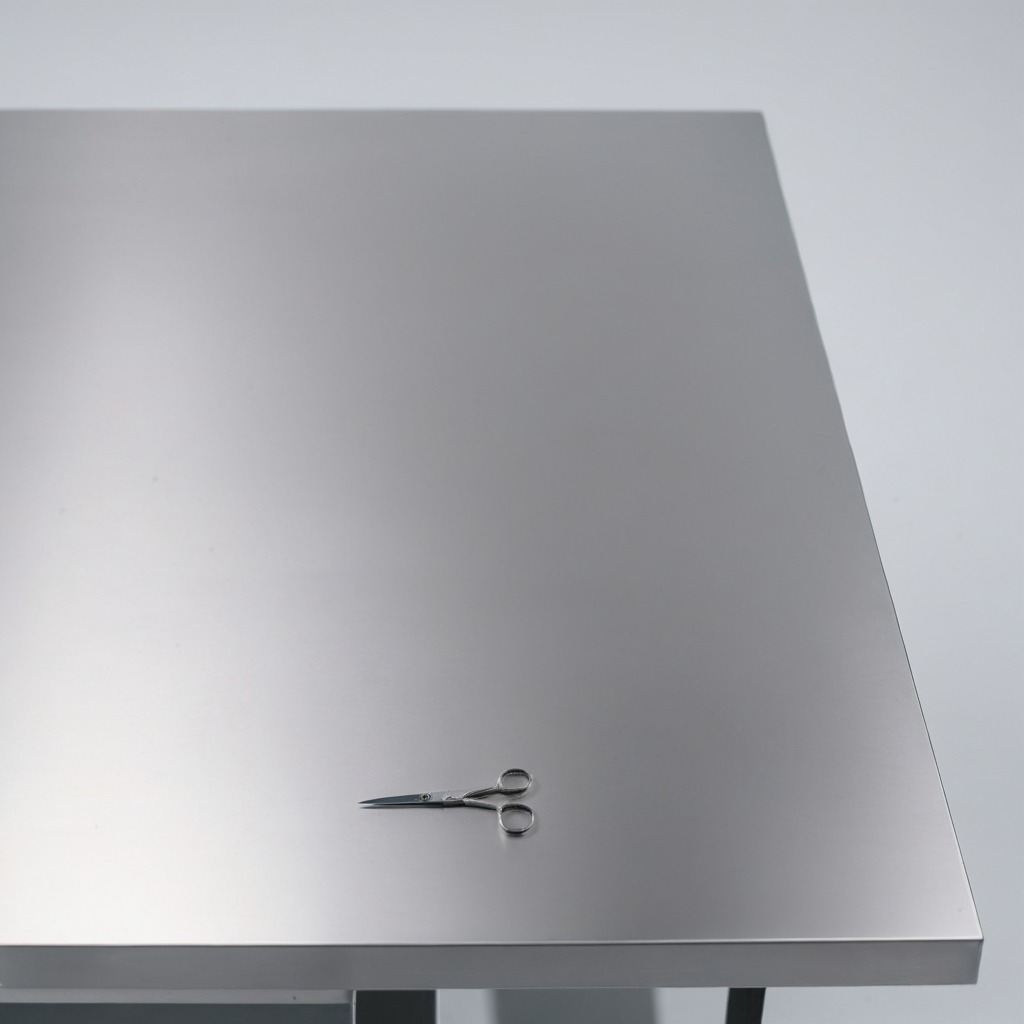
A scissor is lying on the table.